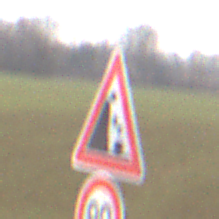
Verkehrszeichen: SteinschlagLinks
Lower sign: Geschwindigkeit90
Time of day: Midday
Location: Outdoor (RoadRail)
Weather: Overcast
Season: NotSpecified
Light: Natural